Question: If I use Process.GetProcesses(); I should get all local processes displayed or?
My problem is that I wanted to have all "engine" processes called. For this I started the program 2x but in my list box I get it only once.
can someone tell me why?
Attached is a screenshot of the code and task manager with the 2x "Engine".
'''
private void button1_Click(object sender, EventArgs e)
{
{
listBox1.Items.Clear();
Process[] localAll = Process.GetProcesses();
listBox1.BeginUpdate();
for (int i = 0; i <= 49; i++)
{
string Prozess = Convert.ToString(localAll[i]);
bool b = Prozess.Contains(textBox1.Text);
if (b)
{
listBox1.Items.Add(Prozess);
}
}
listBox1.EndUpdate();
}
}
'''
Greetings
Tim

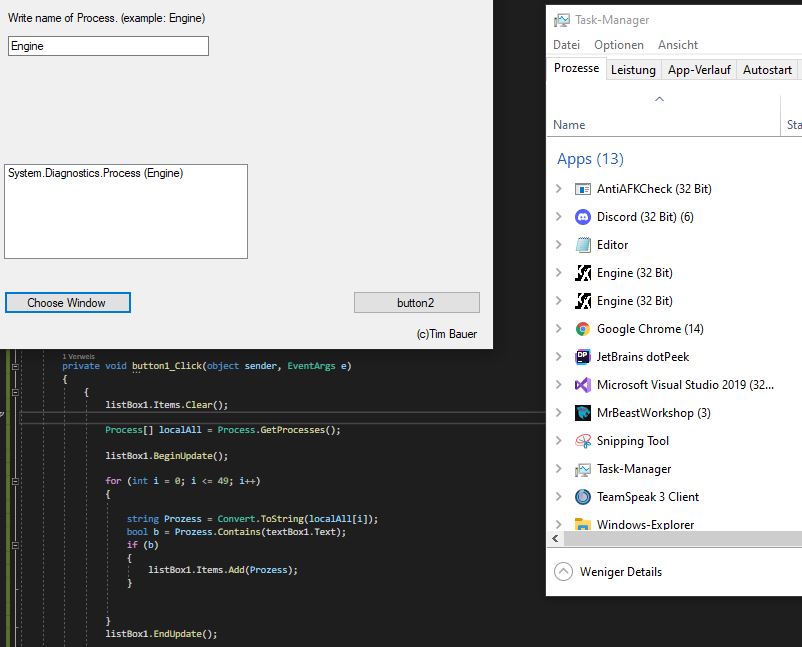
Answer: Answering the main question, the reason is probably in 'i <= 49' condition.
Retrieved list for processes by 'Process.GetProcesses()' isn't sorted, so processes in it positioned randomly and first 50 elements may not include your second/third/N instances of a process or even specified one.
You should check entire list instead of only 50.
Also,
Your 'localAll[i]' is an object of 'Process', which contains 'ProcessName'
property (and other info about running process). You trying to check whether 'an object' of 'Process' in its string representaion (by 'Convert.ToString()') (which giving you 'System.Diagnostics.Process (ProcessName)' type name) contains a string value from your 'textBox1'.
'''
string someInput = textBox1.Text;
Process[] processes = Process.GetProcesses();
// Try also change i <= 49 to a collection.Count/Length,
// because received by Process.GetProcesses() list of processes
// isn't sorted and your duplicated processes may not be included
// in first 50 elements.
for (int i = 0; i < processes.Length; ++i) // or foreach (Process p in processes) ...
{
string processName = processes[i].ProcessName
// Do whatever you wish with processName
if (processName.Contains(someInput))
{
// listBox1.Items.Add(processName + ".exe");
// ProcessName property doesn't include extension ".exe",
// only executable binary name.
}
}
'''
Or simply with 'System.Linq' extensions:
'''
string[] processes = Process.GetProcesses().
Where(x => x.ProcessName.Contains(textBox1.Text)). // Take care about case-sensivity of comparsion
Select(x => x.ProcessName + ".exe").
ToArray();
// Where extension will filtrate all running processes
// by checking its ProcessName properties for containing
// your specified input value in textBox1
// Select extension will retrieve only process names
// from filtrated Process objects collection as strings,
// which you can convert to an array of strings.
// Simply append all filtrated string collection to your ListBox by AddRange.
listBox1.Items.AddRange(processes);
'''